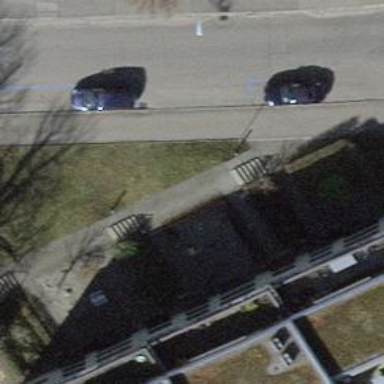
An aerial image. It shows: Set of steps with paving stones. There is also ramp available.